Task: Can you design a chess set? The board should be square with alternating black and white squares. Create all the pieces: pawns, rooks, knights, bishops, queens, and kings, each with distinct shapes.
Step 612:
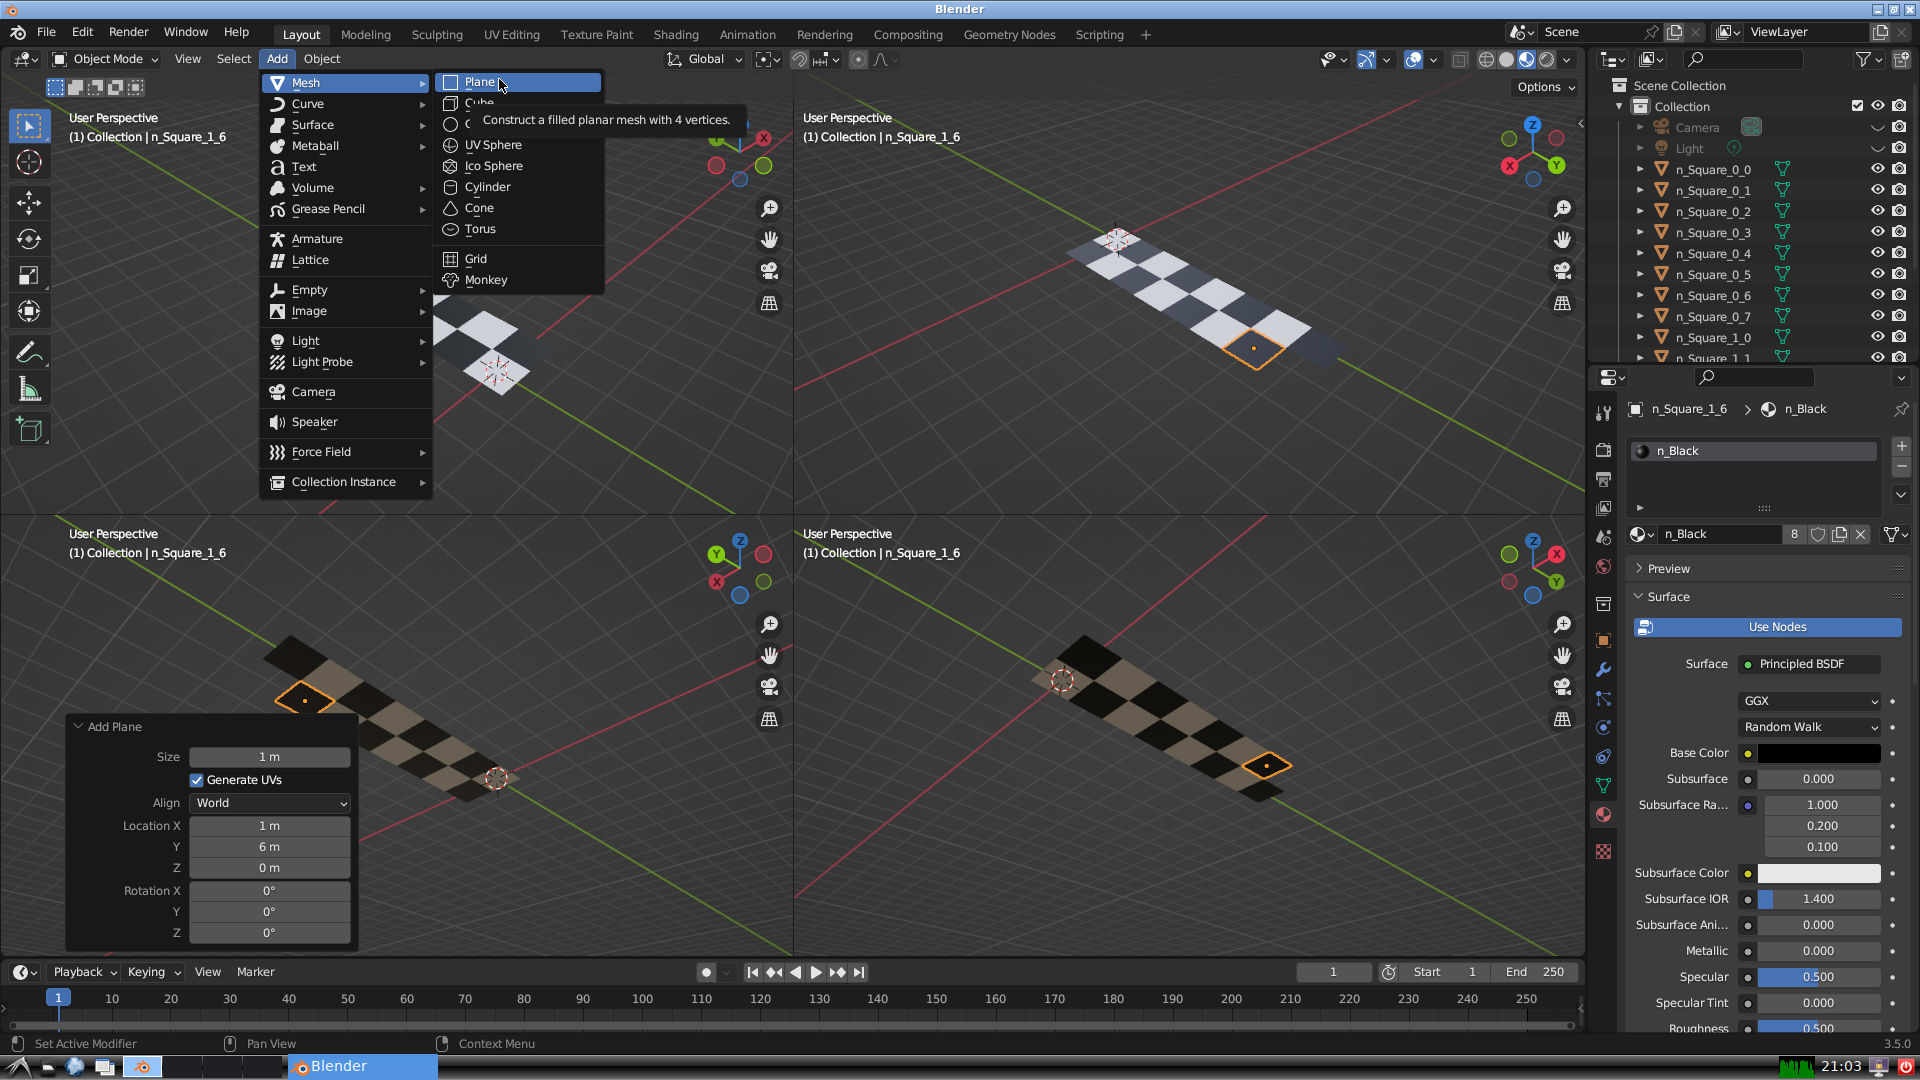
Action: click: no